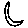
Label: moon